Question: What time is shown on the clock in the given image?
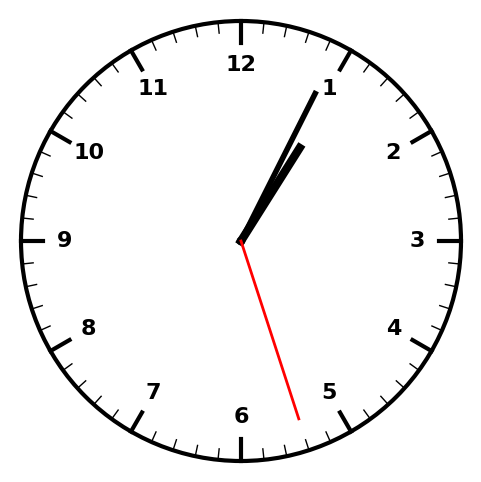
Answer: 01:04:27